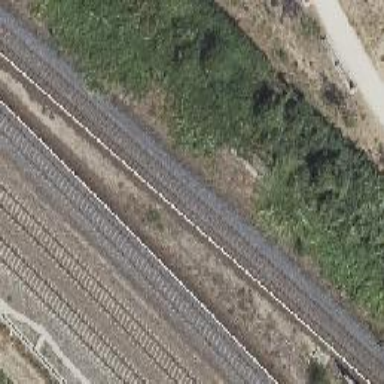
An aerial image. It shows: Light rail railway line with electrified rails.